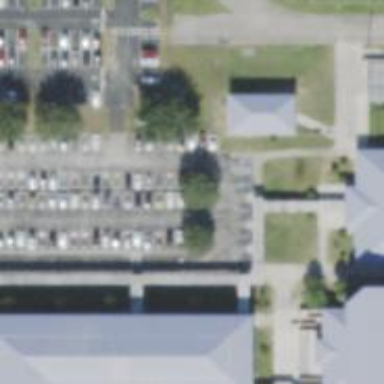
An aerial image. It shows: Parking space.